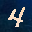
Label: 4